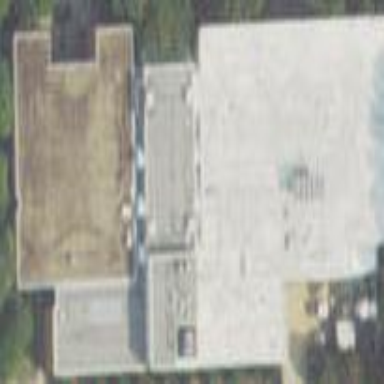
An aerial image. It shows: View of university building.